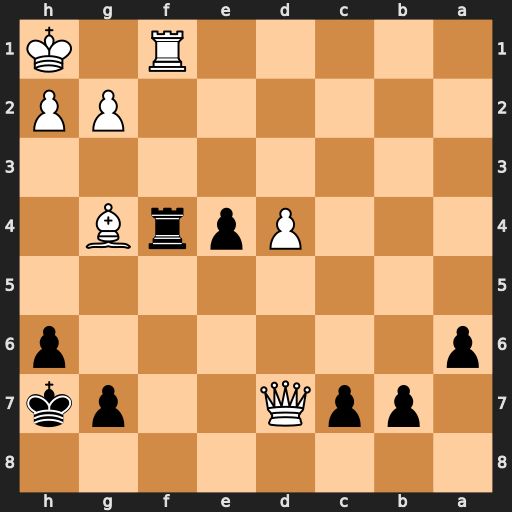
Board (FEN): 8/1ppQ2pk/p6p/8/3PprB1/8/6PP/5R1K
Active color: b
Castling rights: -
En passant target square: -
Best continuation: Rxf1#